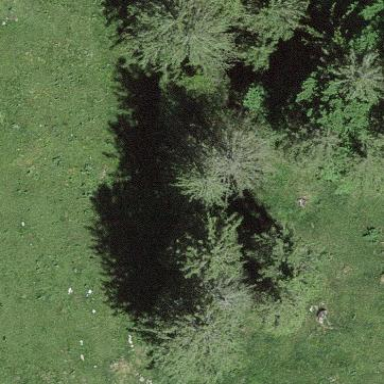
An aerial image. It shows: Forest with needle-leaved trees.